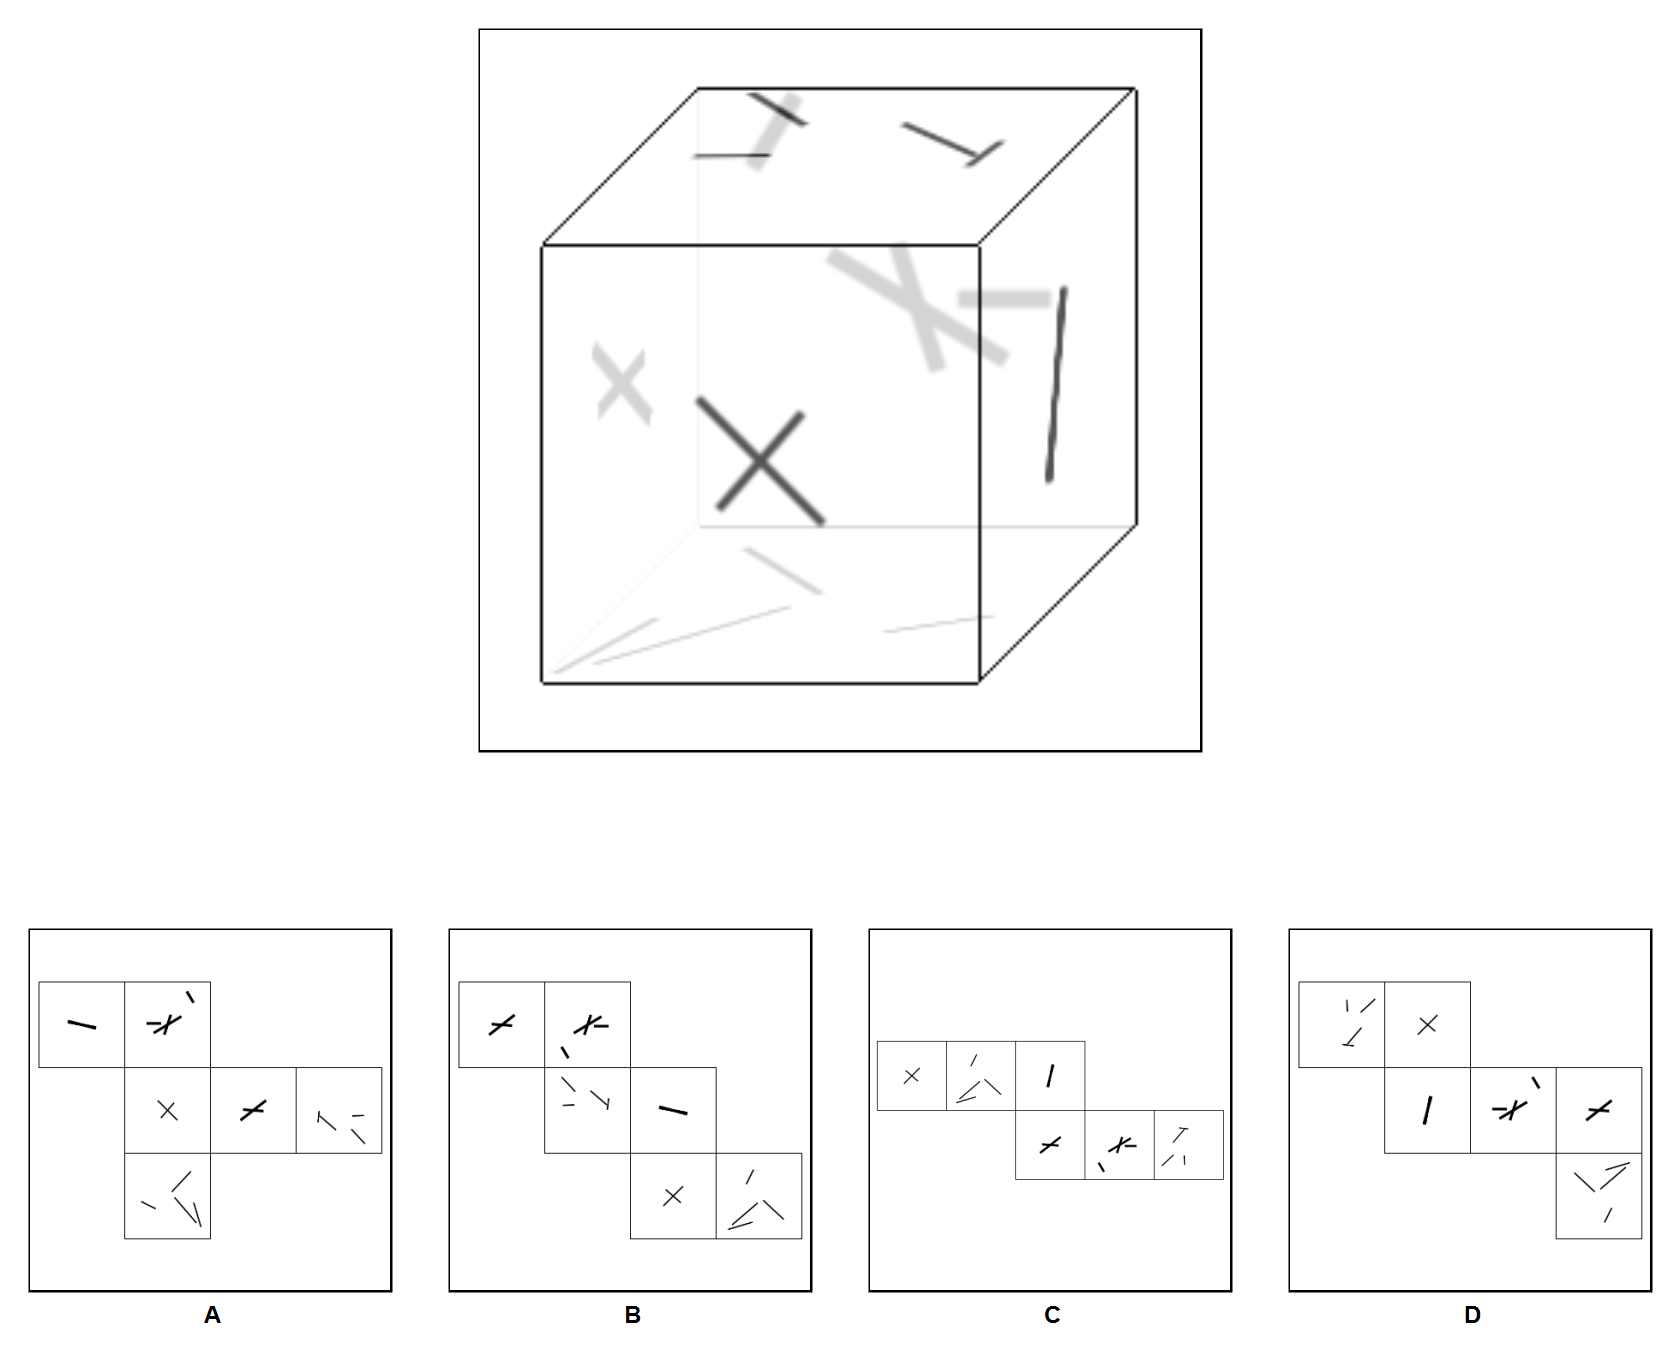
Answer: B